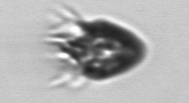
Label: Ciliophora